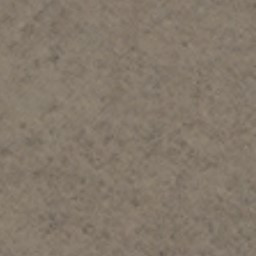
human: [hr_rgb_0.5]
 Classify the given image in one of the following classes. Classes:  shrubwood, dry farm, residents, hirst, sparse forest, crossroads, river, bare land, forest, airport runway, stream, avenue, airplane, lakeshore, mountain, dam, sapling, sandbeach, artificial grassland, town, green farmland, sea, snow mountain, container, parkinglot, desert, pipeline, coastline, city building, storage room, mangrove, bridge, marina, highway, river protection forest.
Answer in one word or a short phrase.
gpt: bare land